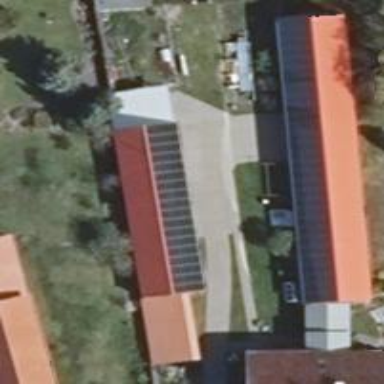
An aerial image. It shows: Small solar photovoltaic panel used as generator to produce electricity.